Question: I'm trying to create small python script, all working fine but have one problem that need to close popup HTTP authentication.

how can close this ? I have tried with :
'''
driver.common.keys.Keys.ESCAPE
'''
but this is not working.
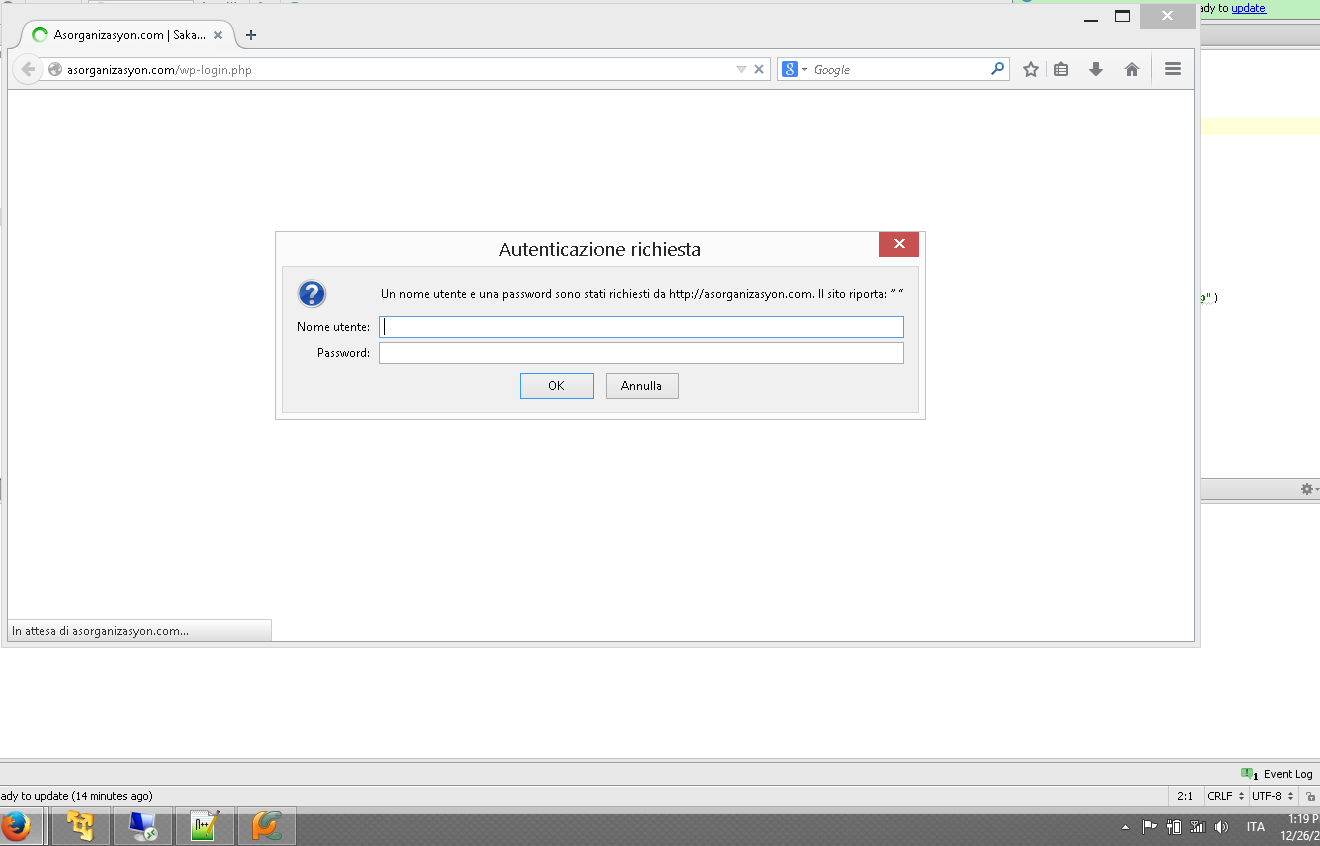
Answer: Try by passing proxy user name & password in the URL that you are trying to access.
'''
driver.get("http://username:password@www.yourAppURL.com/")
'''